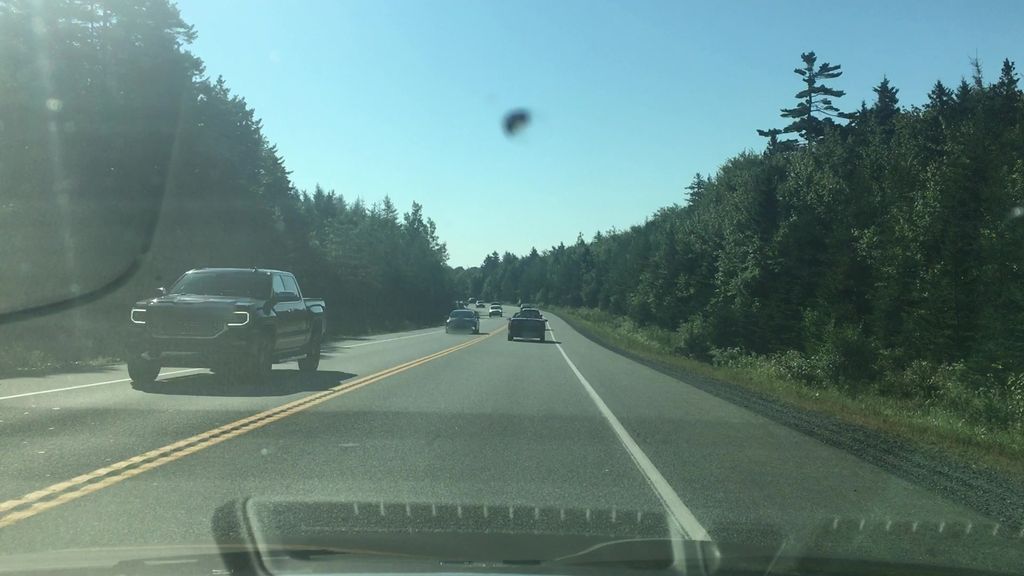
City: halifax